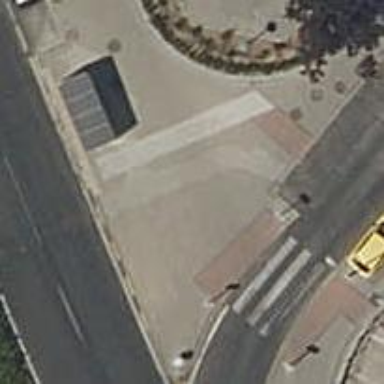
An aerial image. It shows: Crossing on footway made of paving stones. The crossing is uncontrolled.